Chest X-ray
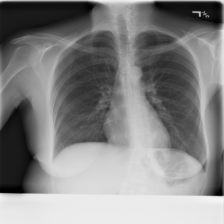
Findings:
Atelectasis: negative
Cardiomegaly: negative
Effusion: negative
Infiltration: positive
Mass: negative
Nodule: negative
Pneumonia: negative
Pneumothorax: negative
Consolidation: negative
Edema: negative
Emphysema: negative
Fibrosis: negative
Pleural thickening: negative
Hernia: negative